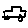
Label: car